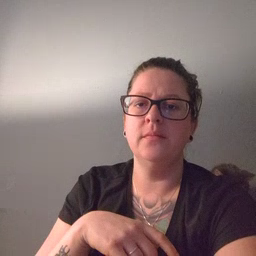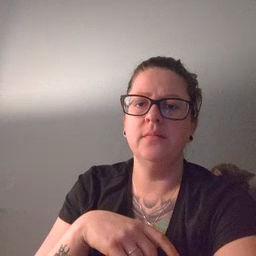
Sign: tongue